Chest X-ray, AP view. Patient: 61 years old, sex F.
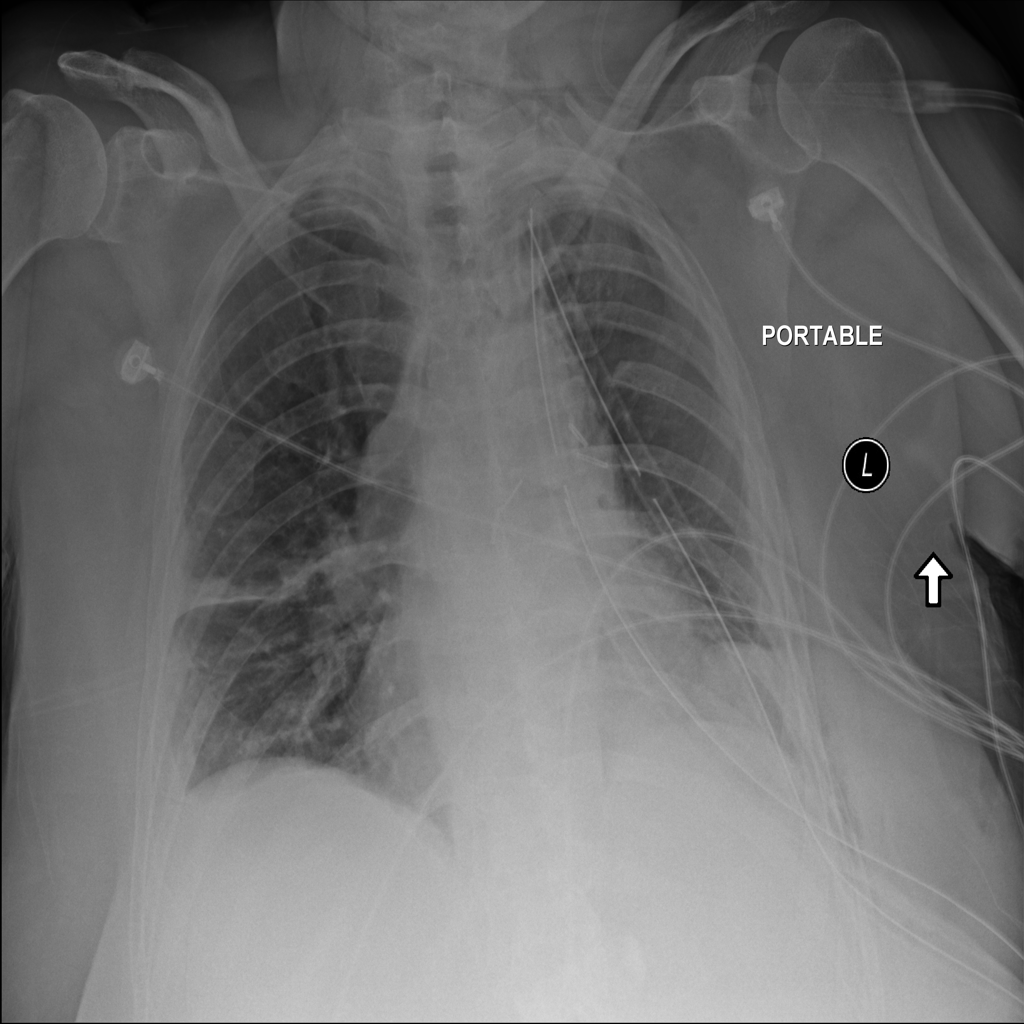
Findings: No Finding